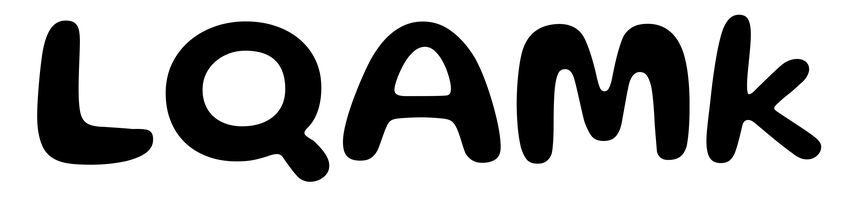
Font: Gluten_Medium